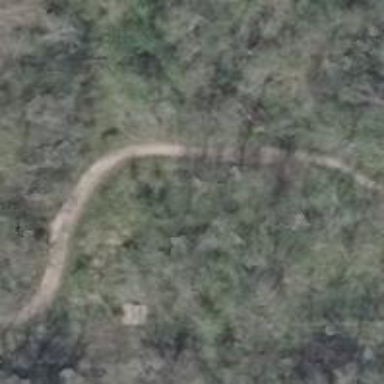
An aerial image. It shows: Bridleway with dirt surface.